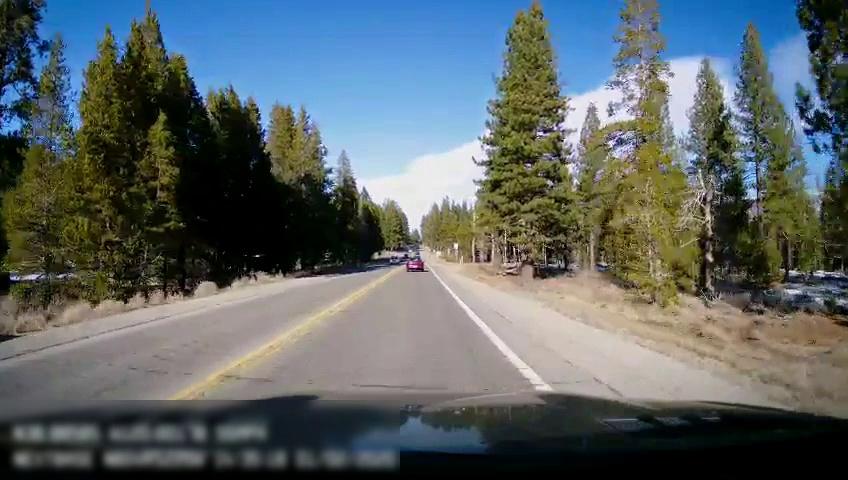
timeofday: Day
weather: Sunny
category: Drivable Space
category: Vehicles | Car
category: Lanes | Current Lane
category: Lanes | Current Lane
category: Lanes | Opposite Lane